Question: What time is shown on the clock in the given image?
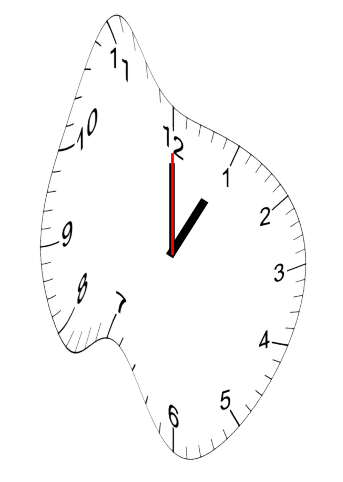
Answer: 01:00:00